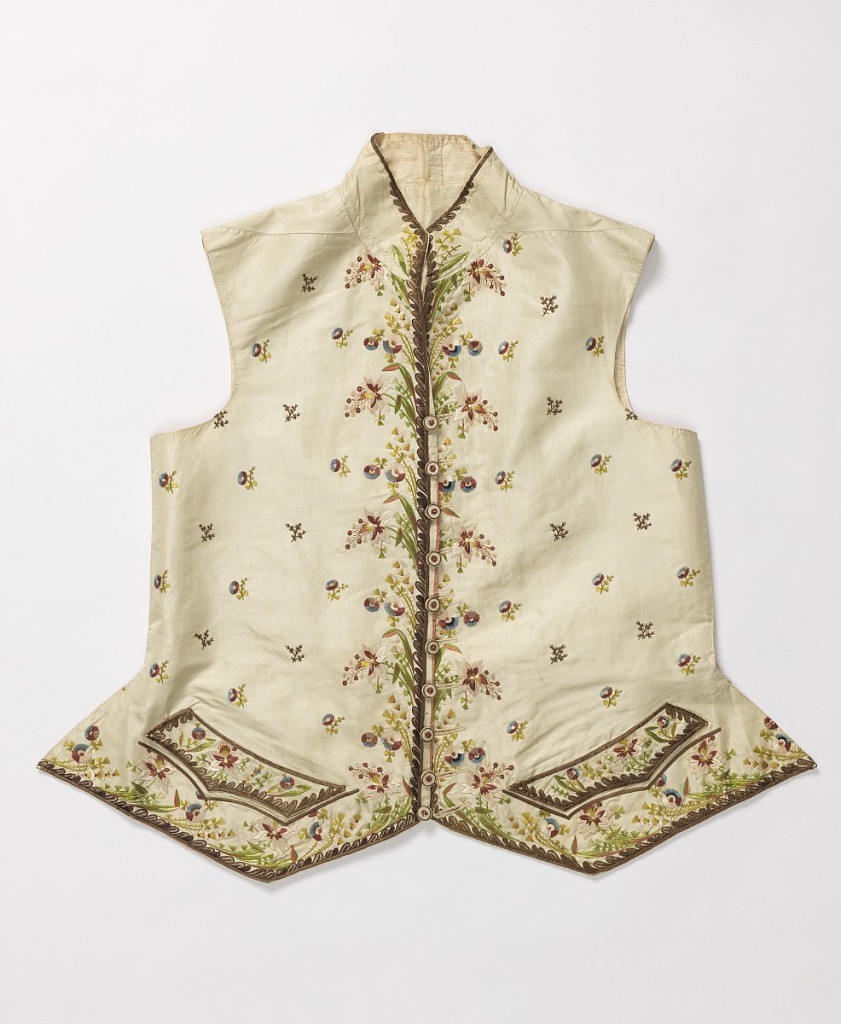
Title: Waistcoat
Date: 1770–80
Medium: silk Technique: satin, stem and knot embroidery stitches in 10 shades of silk on twill foundation
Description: Embroidered wasitcoat with floral design continuous at the front and lower edges and pocket area, with small offset sprigs spaced over the ground. Small standing collar.